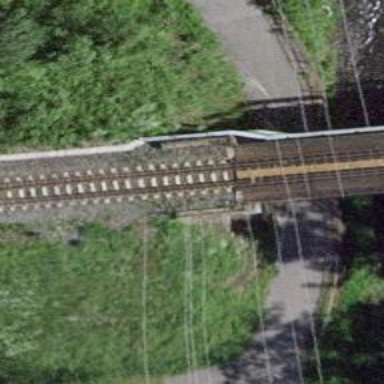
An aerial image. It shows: Bridge over single railway track with electrified contact line. The track is classified as main.